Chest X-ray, PA view. Patient: 62 years old, sex F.
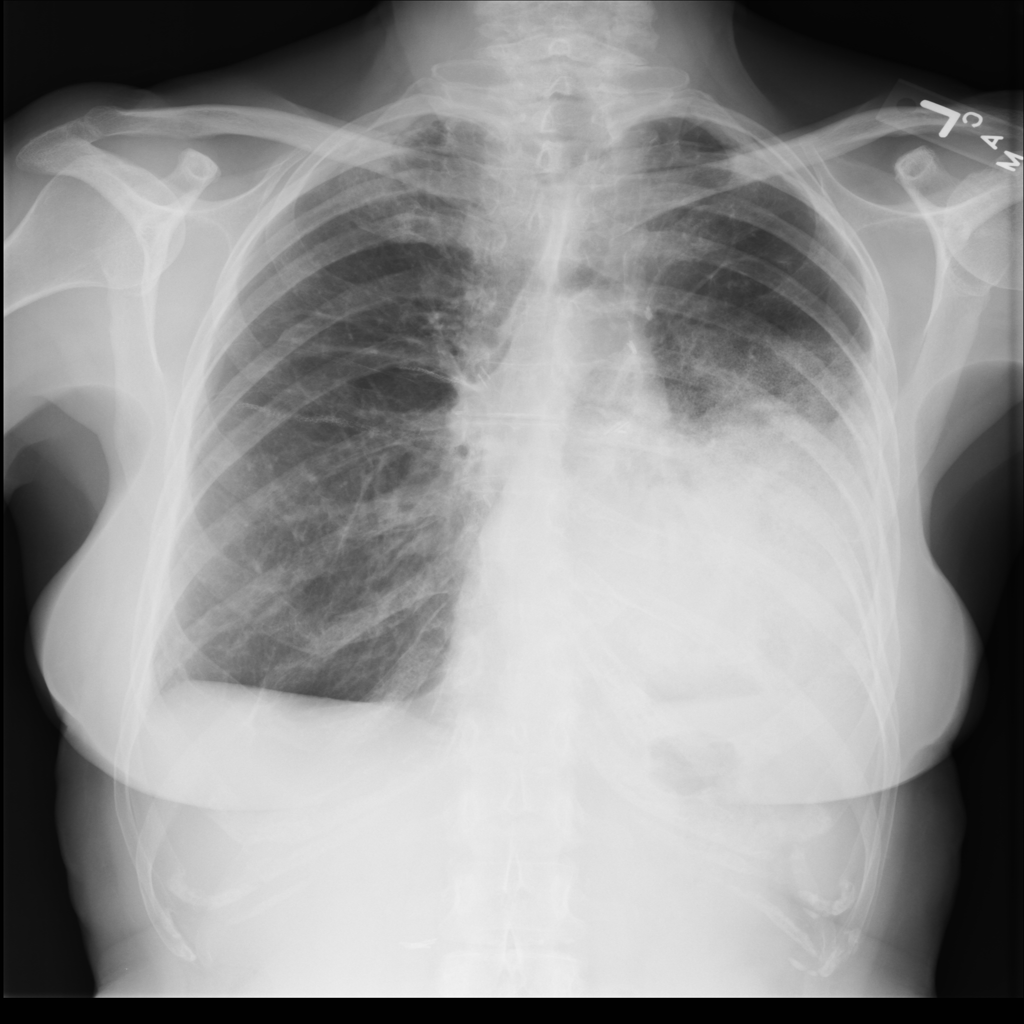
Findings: Consolidation, Nodule